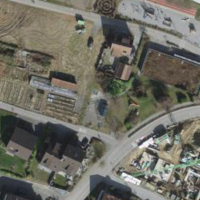
EUNIS habitat code: 54
Species observed at this site:
Cornus sanguinea
Buxus sempervirens